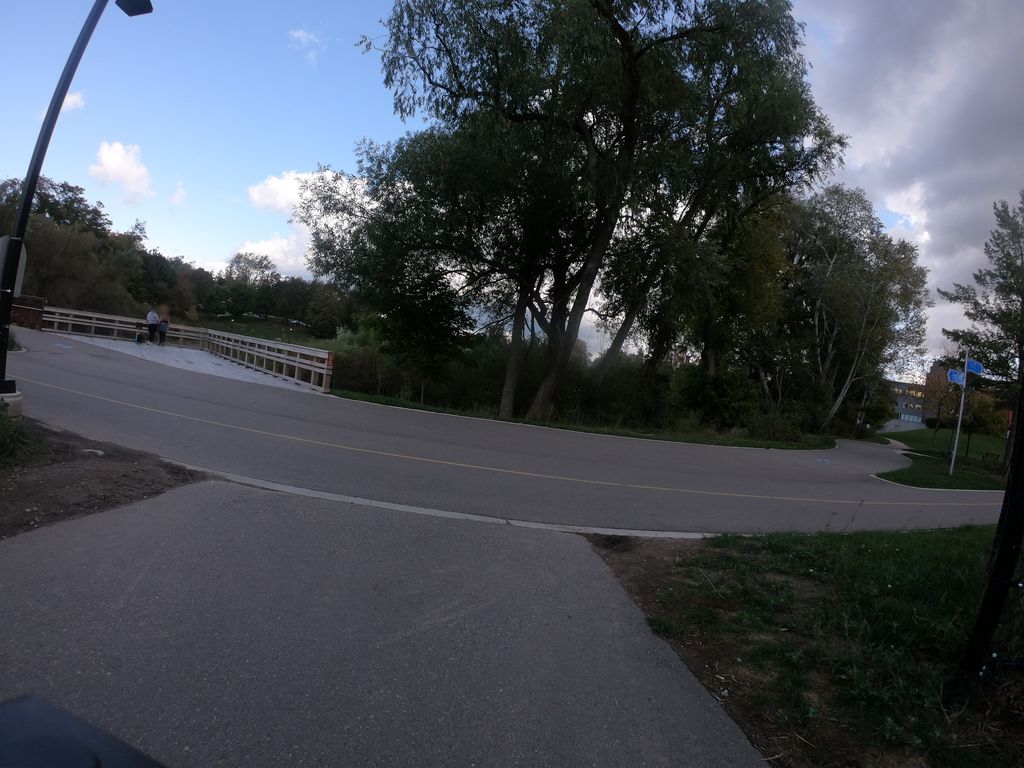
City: kitchener-waterloo